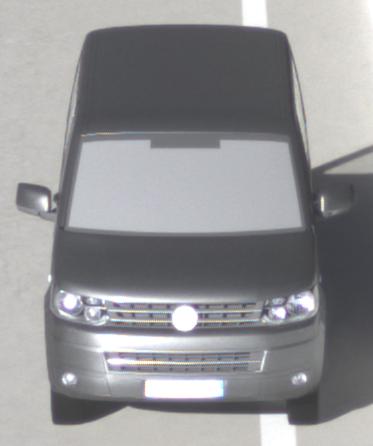
Make: VW Commercial Vehicles (Nutzfahrzeuge)
Model: T5 Multivan 2.0
Detailed model: T5 Multivan
Model produced from: 2009/09
Model produced until: 2013/06
Doors: 4
Color: gray
Road condition: wet road
Daytime: sunrise or sunset
Contrast: high contrast